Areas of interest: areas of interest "Medical"
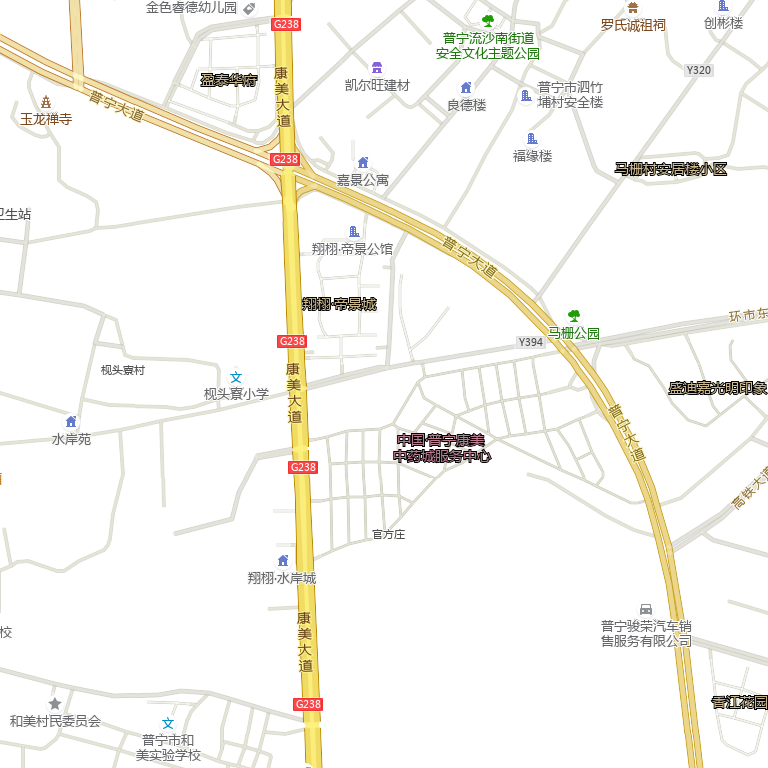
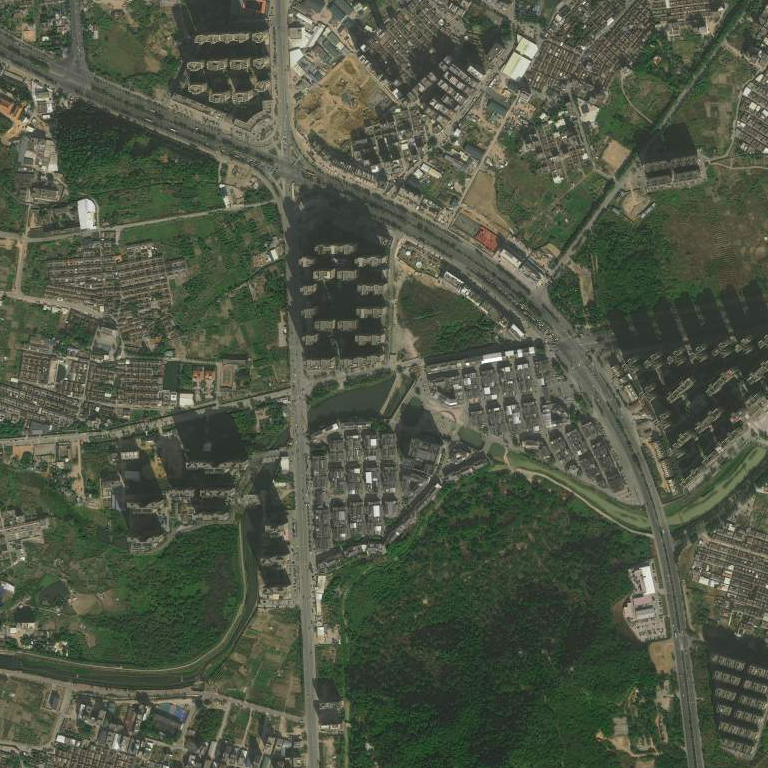